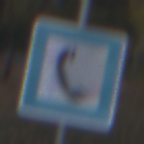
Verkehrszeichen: Fernsprecher
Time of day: MorningAfternoon
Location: Outdoor (Urban)
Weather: Overcast
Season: NotSpecified
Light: Natural